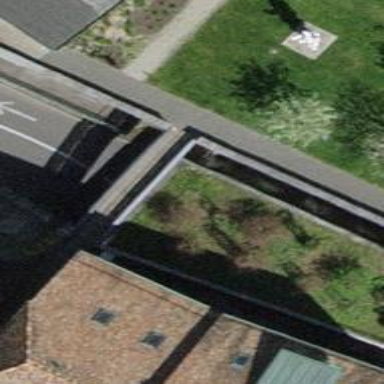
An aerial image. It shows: Pedestrian road.